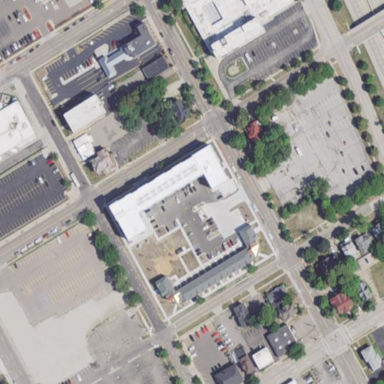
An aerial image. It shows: Building.